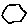
Label: hexagon